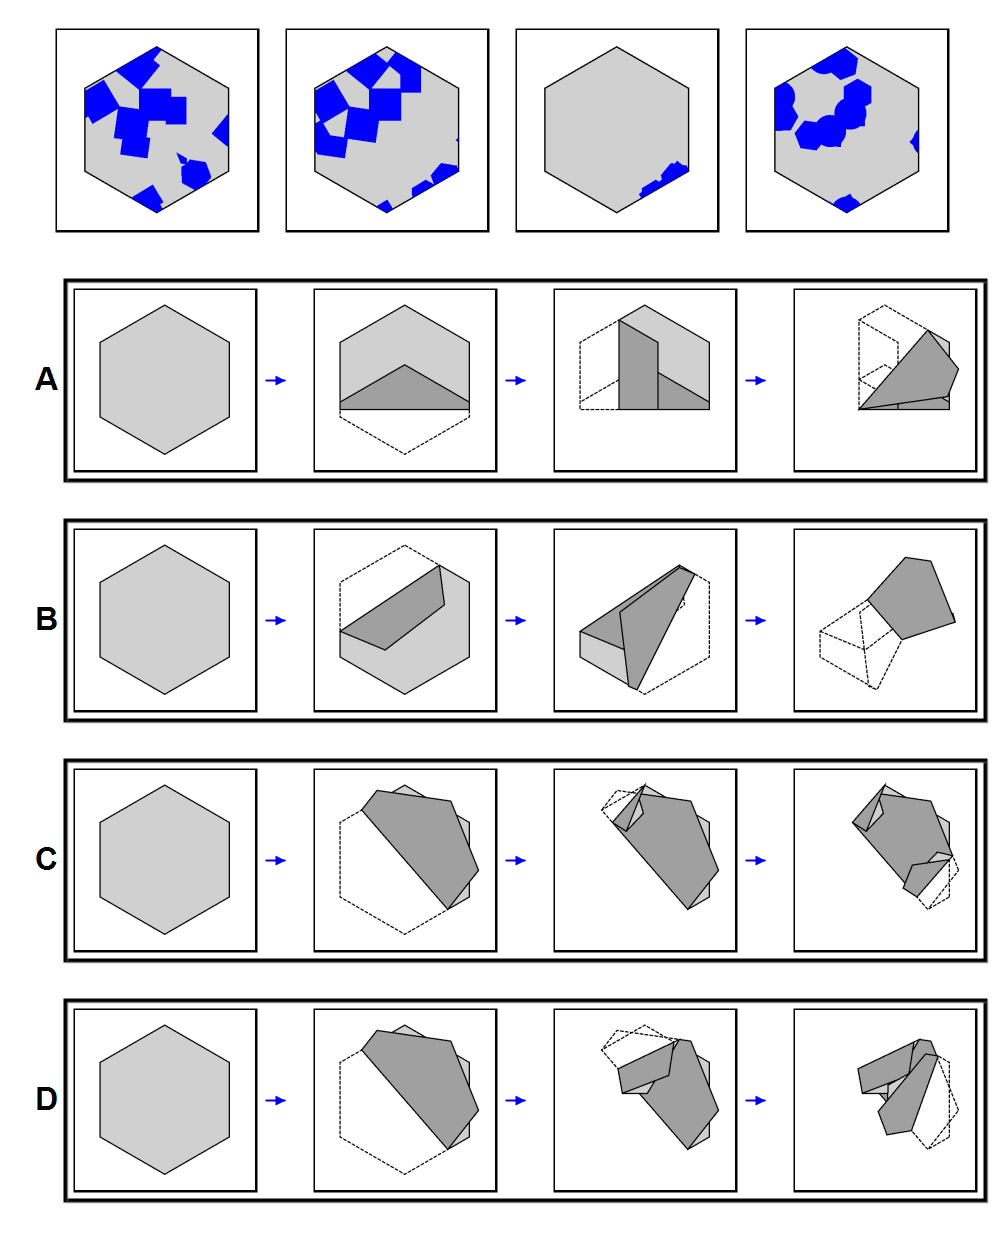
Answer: D